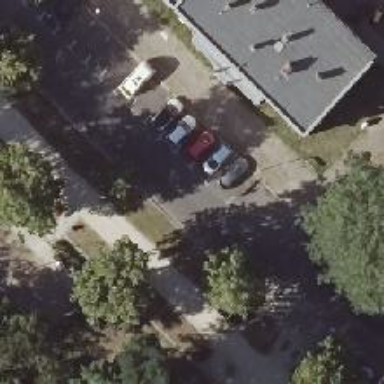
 there is perpendicular on-street parking lane."